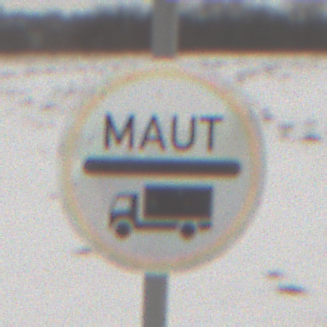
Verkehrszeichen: Mautpflicht
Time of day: MorningAfternoon
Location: Outdoor (Nature)
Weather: Overcast
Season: Winter
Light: Natural